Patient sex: M
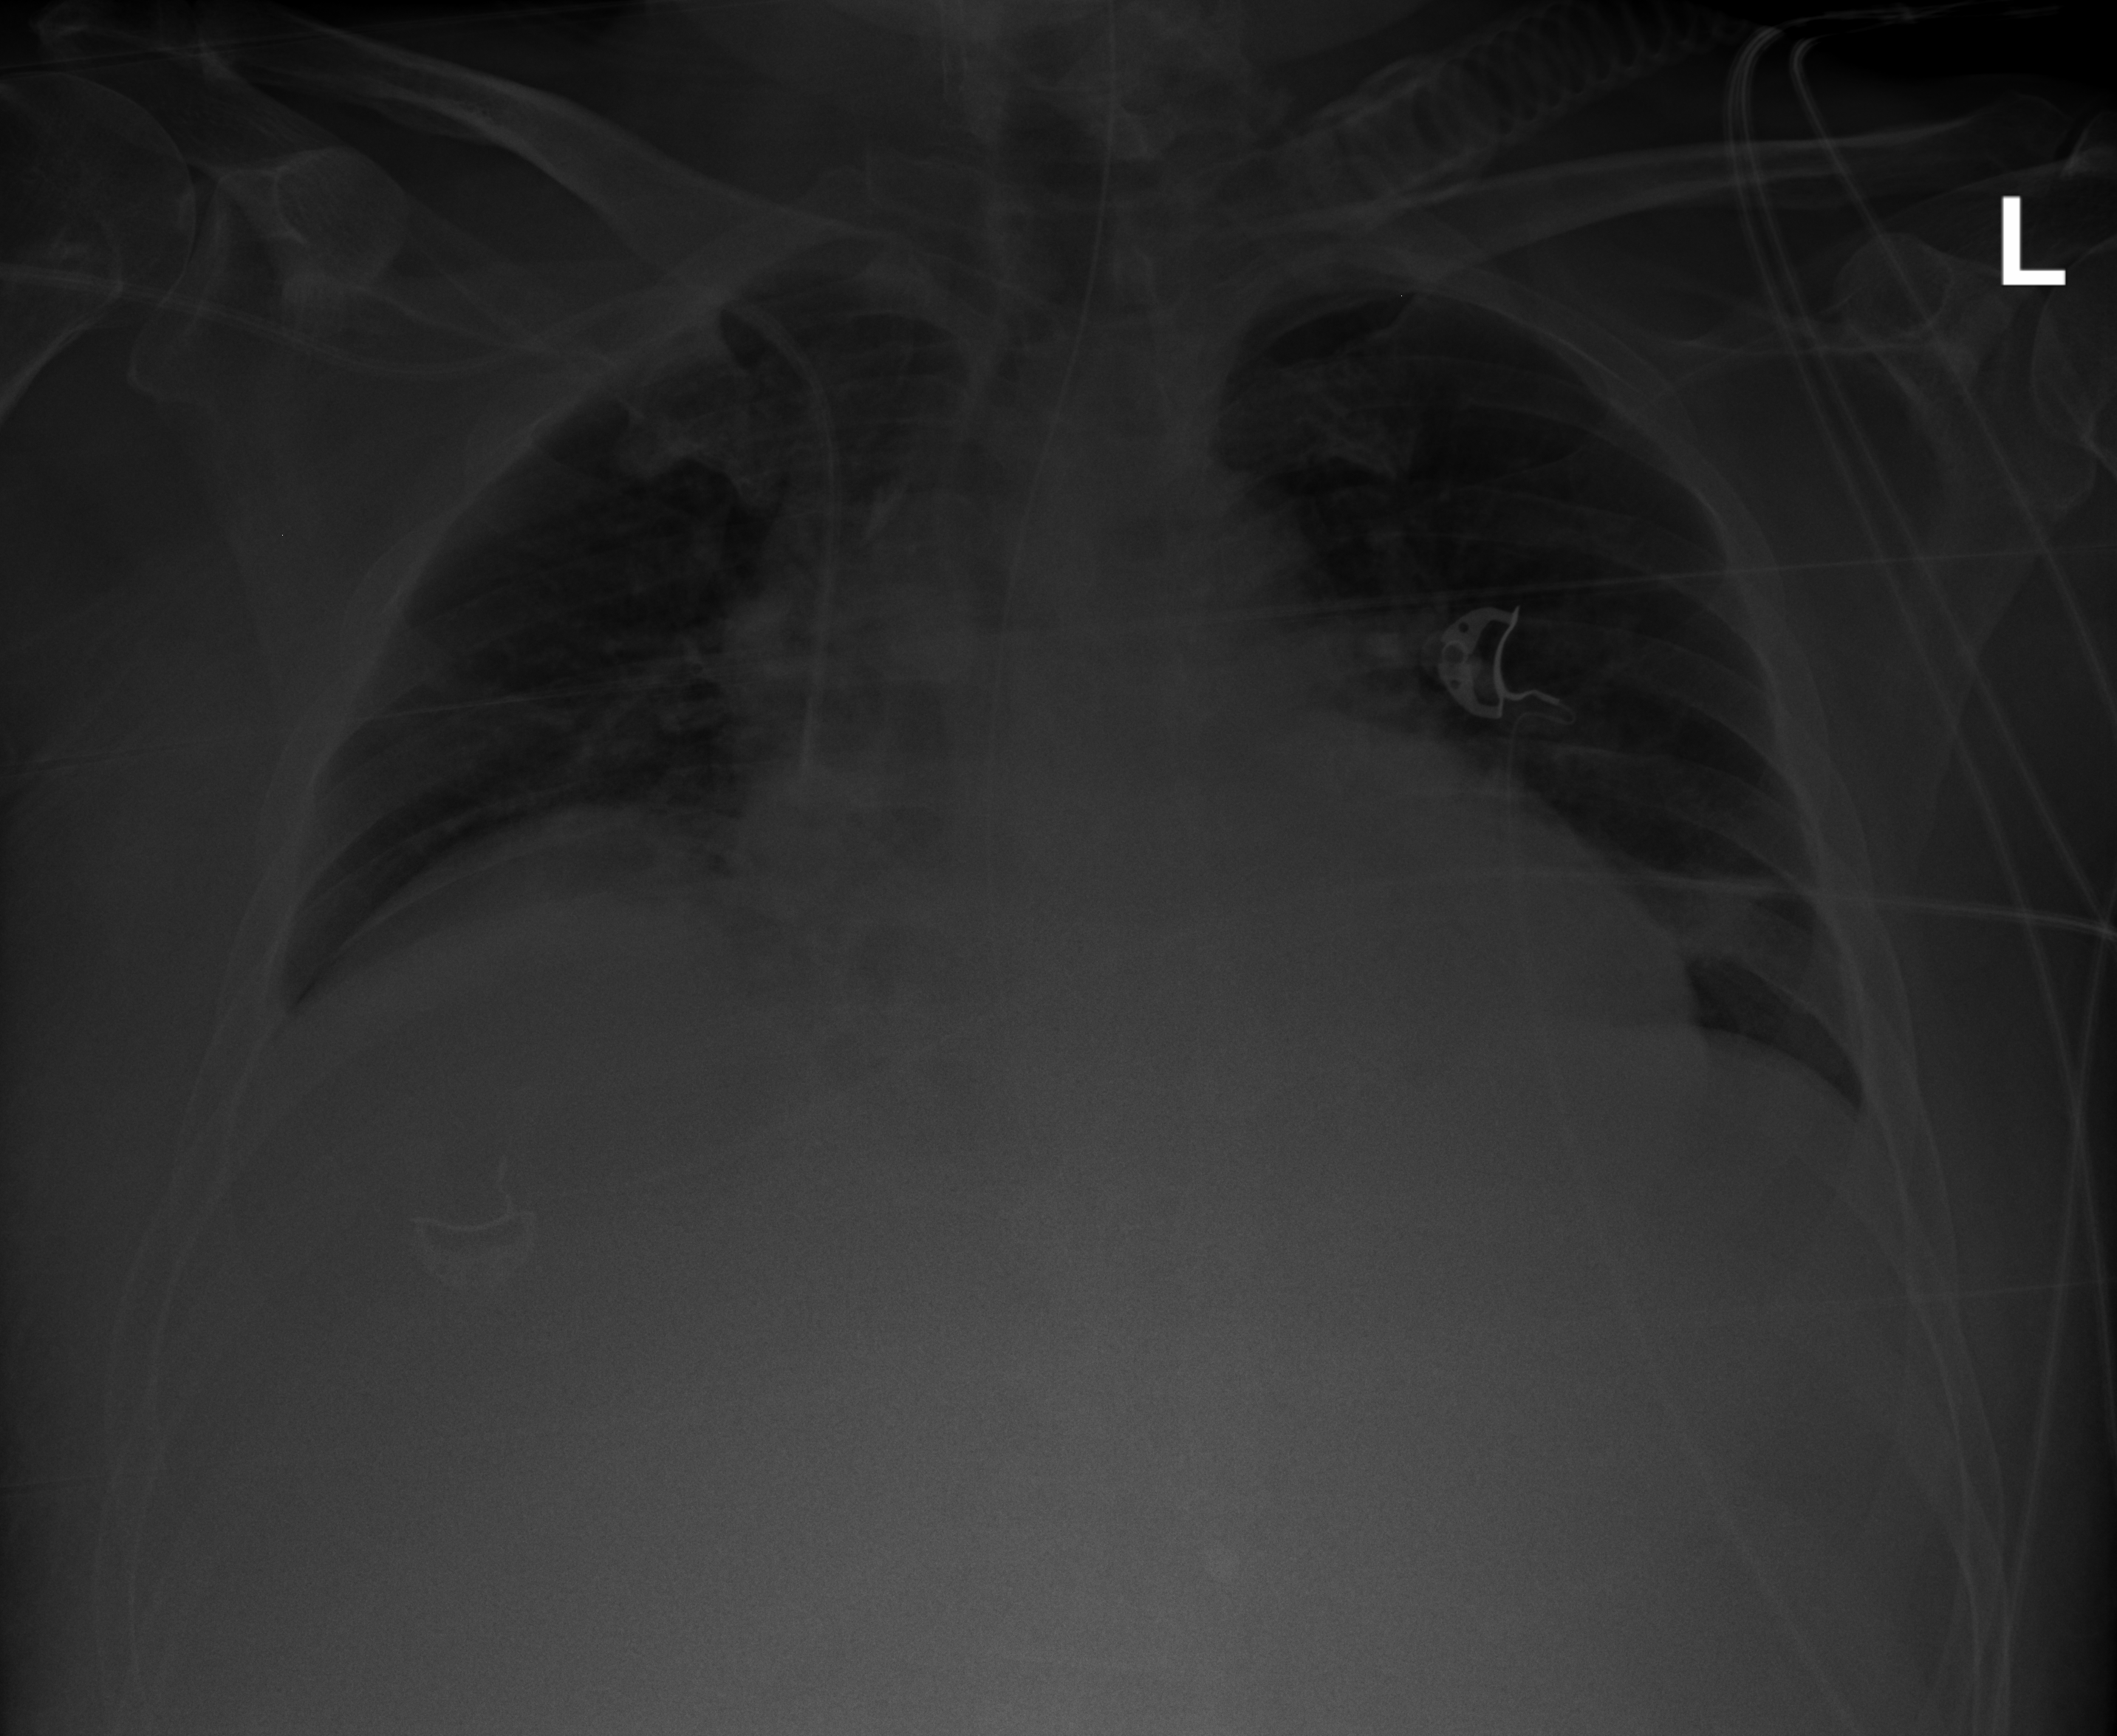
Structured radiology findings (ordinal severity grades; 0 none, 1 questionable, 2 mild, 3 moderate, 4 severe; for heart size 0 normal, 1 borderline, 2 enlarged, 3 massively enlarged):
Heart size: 2
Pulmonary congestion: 0
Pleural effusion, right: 0
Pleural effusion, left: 0
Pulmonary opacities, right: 0
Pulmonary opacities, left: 0
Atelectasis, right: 2
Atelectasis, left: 2